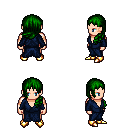
a pixel art fantasy rpg character, male body template, human, light skin, blue robe, red pants, green left-swept hairstyle, gold boots, four views (front, back, left, right), 2x2 character sprite sheet, small pixel art, hard edges, no anti-aliasing